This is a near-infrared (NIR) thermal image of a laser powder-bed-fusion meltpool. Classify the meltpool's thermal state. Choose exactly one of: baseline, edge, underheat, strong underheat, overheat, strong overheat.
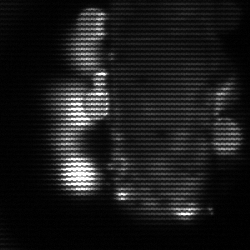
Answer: strong underheat